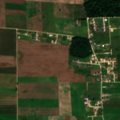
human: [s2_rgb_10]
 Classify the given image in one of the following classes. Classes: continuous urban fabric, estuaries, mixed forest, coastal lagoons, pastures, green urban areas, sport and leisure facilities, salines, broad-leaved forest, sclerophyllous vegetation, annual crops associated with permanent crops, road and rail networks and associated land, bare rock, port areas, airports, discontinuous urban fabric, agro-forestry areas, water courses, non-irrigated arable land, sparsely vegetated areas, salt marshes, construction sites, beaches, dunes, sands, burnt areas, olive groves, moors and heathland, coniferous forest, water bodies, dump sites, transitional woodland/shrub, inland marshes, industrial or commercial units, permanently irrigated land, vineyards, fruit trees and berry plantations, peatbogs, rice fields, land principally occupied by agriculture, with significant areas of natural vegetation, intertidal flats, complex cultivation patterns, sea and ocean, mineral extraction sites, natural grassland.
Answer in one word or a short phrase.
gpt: construction sites, non-irrigated arable land, complex cultivation patterns, mixed forest